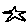
Label: star